Breast ultrasound image
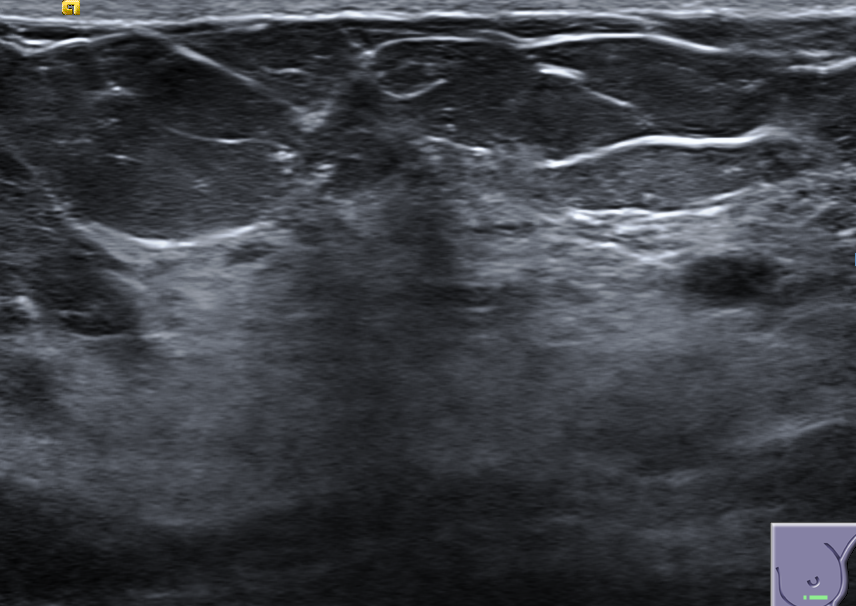
Diagnosis: benign